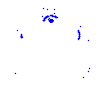
Particle: proton